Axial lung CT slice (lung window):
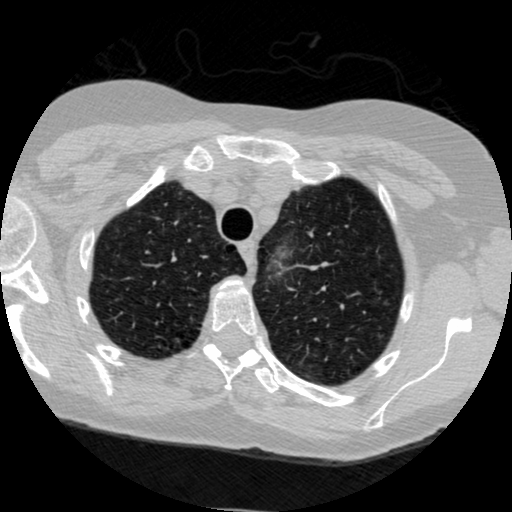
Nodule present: no